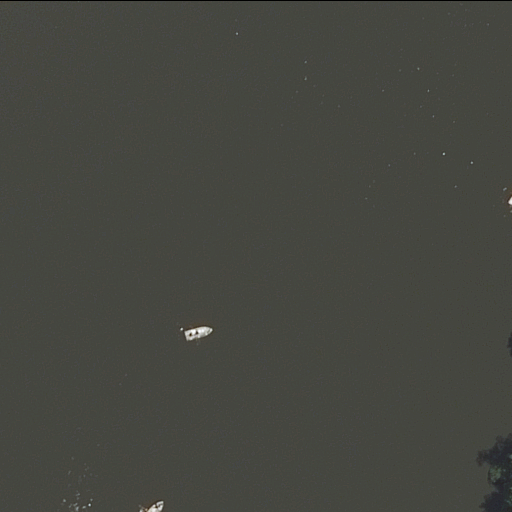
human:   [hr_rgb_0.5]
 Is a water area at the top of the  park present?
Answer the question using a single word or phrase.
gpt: yes

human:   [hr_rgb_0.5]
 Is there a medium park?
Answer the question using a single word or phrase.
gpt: no

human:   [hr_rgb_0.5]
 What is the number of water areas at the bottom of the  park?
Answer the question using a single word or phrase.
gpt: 0

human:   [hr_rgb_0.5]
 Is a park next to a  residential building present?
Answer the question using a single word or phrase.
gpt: no

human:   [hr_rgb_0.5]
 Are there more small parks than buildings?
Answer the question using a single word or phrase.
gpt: no

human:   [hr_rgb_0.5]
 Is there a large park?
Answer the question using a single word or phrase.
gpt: yes

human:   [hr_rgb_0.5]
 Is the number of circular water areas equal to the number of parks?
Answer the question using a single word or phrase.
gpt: no

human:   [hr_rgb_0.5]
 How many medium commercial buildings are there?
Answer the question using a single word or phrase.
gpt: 0

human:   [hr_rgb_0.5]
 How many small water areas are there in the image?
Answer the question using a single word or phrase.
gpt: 0

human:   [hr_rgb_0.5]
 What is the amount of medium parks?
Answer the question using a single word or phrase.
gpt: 0

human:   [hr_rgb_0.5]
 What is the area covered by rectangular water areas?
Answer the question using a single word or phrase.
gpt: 10627m2

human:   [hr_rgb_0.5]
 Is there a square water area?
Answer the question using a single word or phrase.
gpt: no

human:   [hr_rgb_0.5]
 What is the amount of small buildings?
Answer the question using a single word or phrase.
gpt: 0

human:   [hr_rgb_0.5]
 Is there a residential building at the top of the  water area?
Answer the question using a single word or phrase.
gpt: no

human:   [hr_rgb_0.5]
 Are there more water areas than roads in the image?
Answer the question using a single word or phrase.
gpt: yes

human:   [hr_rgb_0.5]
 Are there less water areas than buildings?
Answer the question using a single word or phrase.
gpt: no

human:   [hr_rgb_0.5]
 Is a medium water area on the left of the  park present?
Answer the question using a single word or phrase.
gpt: no

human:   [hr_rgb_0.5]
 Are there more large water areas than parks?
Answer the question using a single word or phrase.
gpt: no

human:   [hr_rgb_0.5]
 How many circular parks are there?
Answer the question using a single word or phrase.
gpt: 0

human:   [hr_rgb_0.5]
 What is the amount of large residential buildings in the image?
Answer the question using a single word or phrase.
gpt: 0

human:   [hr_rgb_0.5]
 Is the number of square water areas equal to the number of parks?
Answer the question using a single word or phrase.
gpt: no

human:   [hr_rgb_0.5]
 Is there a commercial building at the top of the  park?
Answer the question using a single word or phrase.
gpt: no

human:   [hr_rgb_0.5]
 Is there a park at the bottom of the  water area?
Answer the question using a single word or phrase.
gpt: yes

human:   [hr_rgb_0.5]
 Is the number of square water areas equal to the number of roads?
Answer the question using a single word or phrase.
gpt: yes

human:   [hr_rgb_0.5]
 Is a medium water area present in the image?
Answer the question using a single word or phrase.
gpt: no

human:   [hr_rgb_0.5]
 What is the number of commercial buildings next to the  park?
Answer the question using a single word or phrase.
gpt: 0

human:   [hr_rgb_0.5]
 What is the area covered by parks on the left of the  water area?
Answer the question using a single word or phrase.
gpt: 0m2

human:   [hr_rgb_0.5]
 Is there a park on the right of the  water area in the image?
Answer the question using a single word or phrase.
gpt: yes

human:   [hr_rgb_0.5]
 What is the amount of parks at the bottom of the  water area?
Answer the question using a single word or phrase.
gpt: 1

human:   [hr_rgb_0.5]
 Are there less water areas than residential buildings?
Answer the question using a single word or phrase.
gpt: no

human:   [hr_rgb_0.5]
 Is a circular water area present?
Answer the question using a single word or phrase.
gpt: no

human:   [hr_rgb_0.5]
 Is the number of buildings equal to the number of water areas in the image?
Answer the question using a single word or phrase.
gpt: no

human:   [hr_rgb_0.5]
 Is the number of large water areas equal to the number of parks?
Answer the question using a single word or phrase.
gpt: yes

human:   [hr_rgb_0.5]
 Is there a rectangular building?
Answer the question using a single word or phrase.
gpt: no

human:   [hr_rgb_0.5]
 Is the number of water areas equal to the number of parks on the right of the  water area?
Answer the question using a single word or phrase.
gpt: yes

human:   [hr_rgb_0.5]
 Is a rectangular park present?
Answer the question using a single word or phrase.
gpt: yes